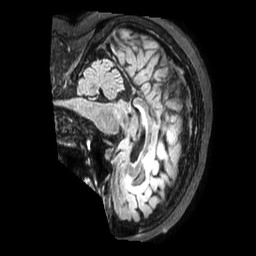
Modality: FLAIR
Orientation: sagittal
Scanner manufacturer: philips
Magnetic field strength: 3 T
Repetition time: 4.8 s
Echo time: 0.34 s